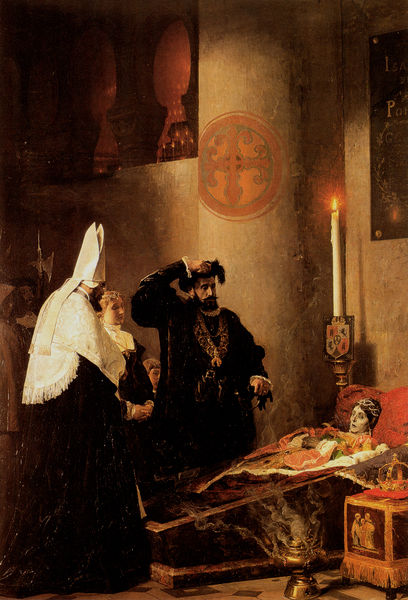
Titel: François de Borgia devant le cercueil d'Isabelle de Portugal, Francesco Borgia vor dem Sarg der Isabella von Portugal
Künstler: Jean Paul Laurens
Standort: Brest
Institution: Musée de Brest
Schlagwörter: dunkel, mann, schatten, menschen, braun, femmes, fenster, frau, hut, licht, männer, schmuck, schwarz, säule, weiss, zimmer, rot, malerei, wand, leiche, spitze, tod, tot, trauer, bild, wache, kirche, rauch, geistlicher, gewand, gold, mantel, decke, innen, krone, renaissance, rund, kopfbedeckung, bilder, düster, bogen, kette, beleuchtung, bischof, kaiser, kissen, könig, lanze, papst, soldaten, homme, verzierung, kerze, bett, foto, flamme, krank, kreuz, orientalisch, abschied, barrett, chapeau, soldat, tote, orden, kardinal, salbung, fürst, kerzenständer, prister, pfarrer, sarg, sterben, totenbett, krankheit, mittelalter, pfaffe, priester, segen, weihrauch, rouge, hellebarde, mitra, königin, femme, krankenbett, cadavre, mort, veillée, ölung, vieille, lager, roi, weihekreuz, piloty, sterbebett, weihe, triste, aufbahrung, fdgfdsgd, fdsg, fdsgdsg, fdsgfds, grabplatte, hellebade, kondolenz, prieter, rere, rtrewt, totengebet, ttttt, vergebung, lunette, royauté, helebarde, lit, encens, religion, bougie, pape, reine, cercueil, pretre, moyen-âge, maladie, liesgen, évèque, religieux, cerceuil, extrême onction, prietser, chrétiens, mortuaire, veille